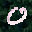
Label: 0